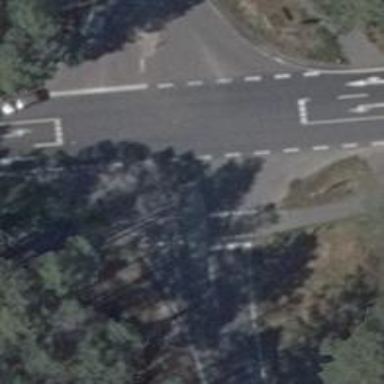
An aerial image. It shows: Asphalt road classified as primary highway.